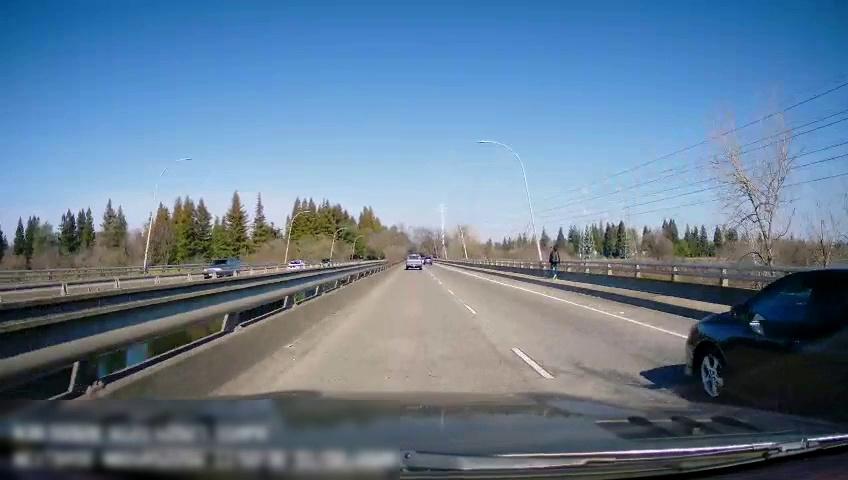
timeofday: Day
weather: Sunny
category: Drivable Space
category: Vehicles | SUV
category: Vehicles | Car
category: Vehicles | SUV
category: Vehicles | Car
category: Vehicles | Truck
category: Pedestrians
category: Lanes | Current Lane
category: Lanes | Alternate Lane